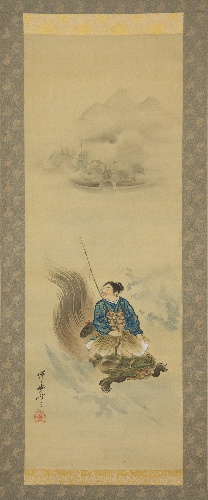
Artist: Kawanabe Kyōsai 河鍋暁斎
Artist bio: Japanese, 1831–1889
Date: after 1888
Object type: Hanging scroll
Classification: Paintings
Medium: Hanging scroll; ink and color on silk
Culture: Japan
Period: Meiji period (1868–1912)
Dimensions: 38 7/8 x 14 1/4 in. (98.7 x 36.2 cm)
Department: Asian Art
Credit line: Gift of Edward M. Bratter, 1957
Accession year: 1957
Repository: Metropolitan Museum of Art, New York, NY
Tags: Men|Turtles